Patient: sex M, age 79
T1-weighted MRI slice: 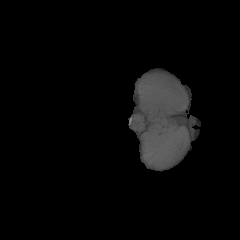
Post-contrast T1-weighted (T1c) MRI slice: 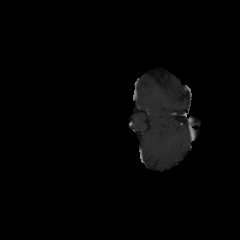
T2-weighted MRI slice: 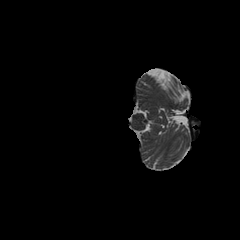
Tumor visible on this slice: no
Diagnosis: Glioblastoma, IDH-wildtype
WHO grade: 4